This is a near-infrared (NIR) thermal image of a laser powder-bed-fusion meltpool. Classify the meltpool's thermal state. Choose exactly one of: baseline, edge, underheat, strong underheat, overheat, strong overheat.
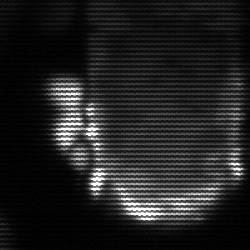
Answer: baseline